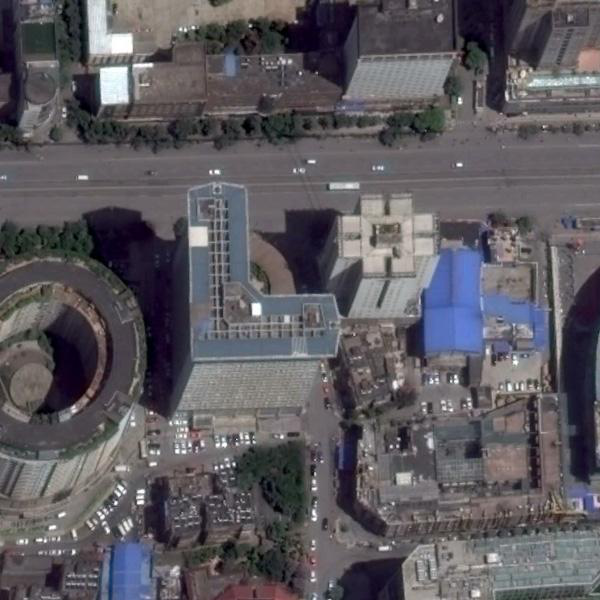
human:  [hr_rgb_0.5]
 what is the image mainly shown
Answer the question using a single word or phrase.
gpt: commercial